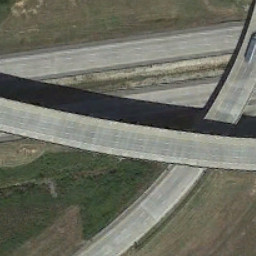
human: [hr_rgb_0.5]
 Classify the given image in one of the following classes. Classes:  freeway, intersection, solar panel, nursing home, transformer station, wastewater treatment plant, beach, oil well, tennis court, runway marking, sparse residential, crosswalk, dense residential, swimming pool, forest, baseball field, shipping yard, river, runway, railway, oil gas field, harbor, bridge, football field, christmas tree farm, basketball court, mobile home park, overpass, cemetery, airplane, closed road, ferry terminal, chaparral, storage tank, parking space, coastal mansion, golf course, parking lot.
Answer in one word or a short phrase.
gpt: overpass